Question: How can I make a static points in ViewPager which don't swipe with fragment? Here is an image with that layout, it's very popular this day
>
What should I do? i don't have an idea.
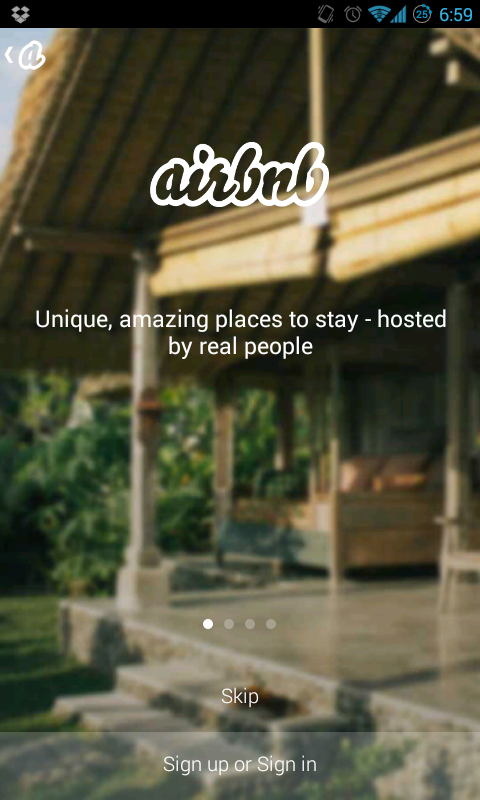
Answer: Use a 'RelativeLayout' as your root layout, and:
- 'ViewPager'- - 'background=xxx'- 'clickable''focusable'